Interaction volume radius: 10 \u00c5
Interaction volume height: 10 \u00c5
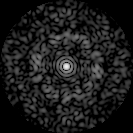
Disorder parameter: 0.8656